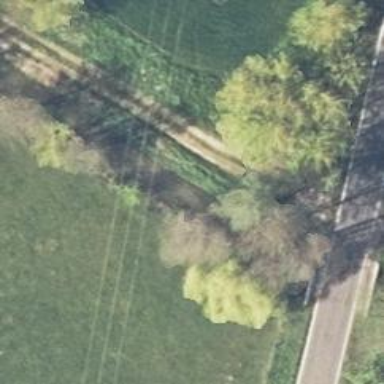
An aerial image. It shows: Culvert tunnel.